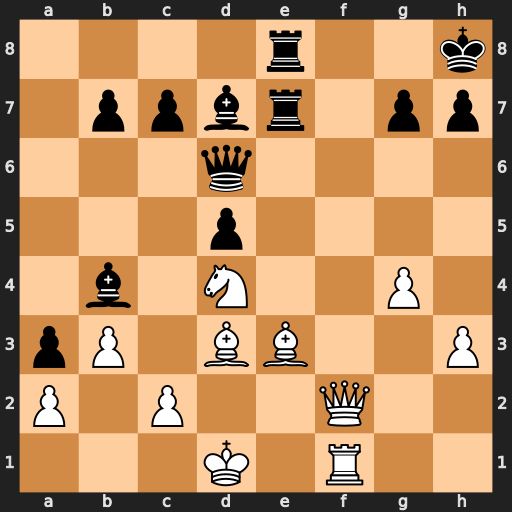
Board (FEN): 4r2k/1ppbr1pp/3q4/3p4/1b1N2P1/pP1BB2P/P1P2Q2/3K1R2
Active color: w
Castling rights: -
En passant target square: -
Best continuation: Qf8+ Rxf8 Rxf8#